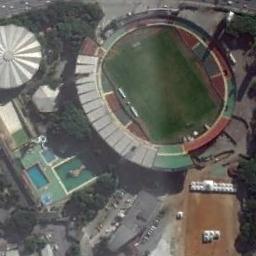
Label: stadium